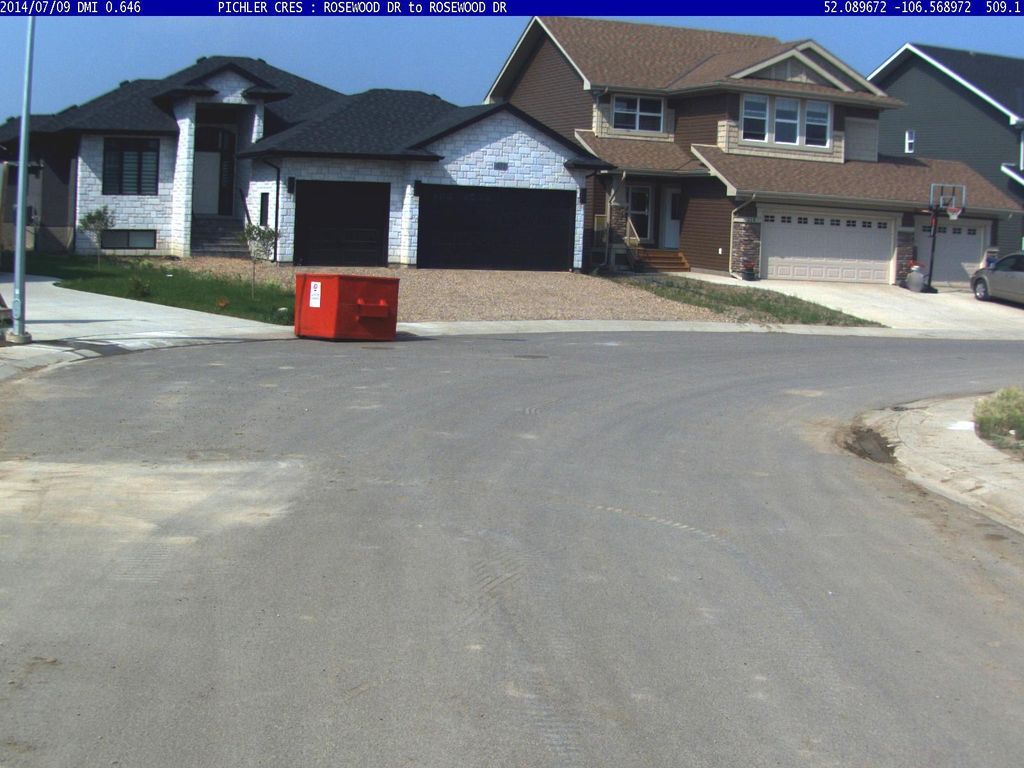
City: saskatoon